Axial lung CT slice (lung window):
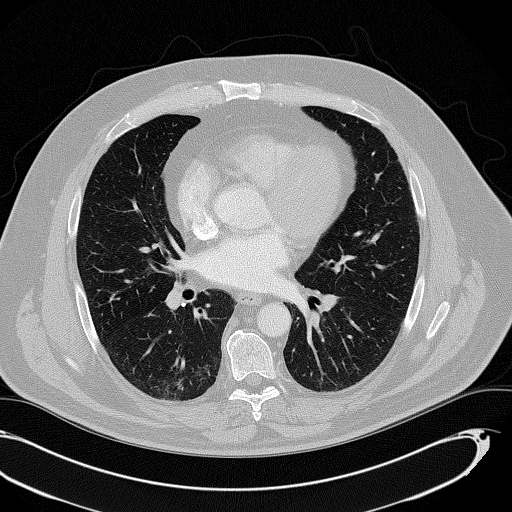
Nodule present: no